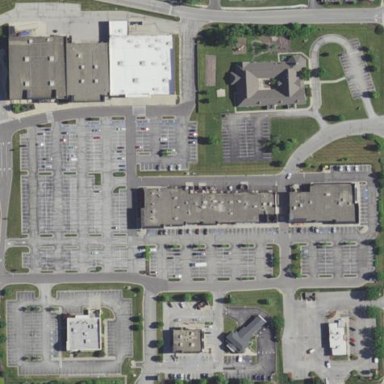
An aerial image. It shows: Retail area.